Question: that said, this behavior goes way beyond perplexing as far as I am concerned, it would seem that using the 'new' keyword in order to hide a property in C# means that WinRT XAML (Windows8, Metro, Windows Store App) binding no longer functions correctly. I have no idea why this is.
Here is an example:
'''
namespace WinRtSandbox
{
public class BaseClass
{
public string Property1 { get; set; }
public int[] Property2 { get; set; }
public object Property3 { get; set; }
}
public class ModifiedClass : BaseClass
{
public new string Property1 { get; set; }
public new long[] Property2 { get; set; }
public new string Property3 { get; set; }
}
public sealed partial class MainPage : Page
{
public BaseClass Normal { get; set; }
public ModifiedClass Modified { get; set; }
public MainPage()
{
this.Normal = new BaseClass
{
Property1 = "WTF",
Property2 = new[] { 2, 3, 4 },
Property3 = "Work?"
};
this.Modified = new ModifiedClass
{
Property1 = "WTF",
Property2 = new[] { 2L, 3L, 4L },
Property3 = "Work?"
};
this.InitializeComponent();
}
}
}
'''
'''
<Page
x:Class="WinRtSandbox.MainPage"
xmlns="http://schemas.microsoft.com/winfx/2006/xaml/presentation"
xmlns:x="http://schemas.microsoft.com/winfx/2006/xaml"
xmlns:local="using:WinRtSandbox"
xmlns:d="http://schemas.microsoft.com/expression/blend/2008"
xmlns:mc="http://schemas.openxmlformats.org/markup-compatibility/2006"
DataContext="{Binding RelativeSource={RelativeSource Self}}"
mc:Ignorable="d">
<Grid Background="{StaticResource ApplicationPageBackgroundThemeBrush}">
<Border Background="#22000000" Padding="40" Width="400" Height="500">
<Grid>
<Grid.Resources>
<Style TargetType="Rectangle">
<Setter Property="Height" Value="1"/>
<Setter Property="HorizontalAlignment" Value="Stretch"/>
<Setter Property="Margin" Value="0,15,0,15"/>
<Setter Property="Fill" Value="{StaticResource ApplicationForegroundThemeBrush}"/>
</Style>
</Grid.Resources>
<Grid.ColumnDefinitions>
<ColumnDefinition/>
<ColumnDefinition/>
</Grid.ColumnDefinitions>
<StackPanel Grid.Column="0">
<ItemsControl>
<TextBlock Text="this.Normal"/>
<Rectangle/>
<TextBlock Text="this.Normal.Property1"/>
<Rectangle/>
<TextBlock Text="this.Normal.Property2"/>
<Rectangle/>
<TextBlock Text="this.Normal.Property3"/>
</ItemsControl>
<Rectangle Fill="Red"/>
<ItemsControl>
<TextBlock Text="this.Modified"/>
<Rectangle/>
<TextBlock Text="this.Modified.Property1"/>
<Rectangle/>
<TextBlock Text="this.Modified.Property2"/>
<Rectangle/>
<TextBlock Text="this.Modified.Property3"/>
</ItemsControl>
</StackPanel>
<StackPanel Grid.Column="1">
<ItemsControl DataContext="{Binding Normal}">
<TextBlock Text="{Binding}"/>
<Rectangle/>
<TextBlock Text="{Binding Property1}"/>
<Rectangle/>
<TextBlock Text="{Binding Property2}"/>
<Rectangle/>
<TextBlock Text="{Binding Property3}"/>
</ItemsControl>
<Rectangle Fill="Red"/>
<ItemsControl DataContext="{Binding Modified}">
<TextBlock Text="{Binding}"/>
<Rectangle/>
<TextBlock Text="{Binding Property1}"/>
<Rectangle/>
<TextBlock Text="{Binding Property2}"/>
<Rectangle/>
<TextBlock Text="{Binding Property3}"/>
</ItemsControl>
</StackPanel>
</Grid>
</Border>
</Grid>
</Page>
'''
The all-too-incorrect result looks something like:

do any of you XAML hotshots have any idea why these bindings are failing and is there anything that can be done to work around what I can only assume is a heinous bug? Any help or insight would be greatly appreciated, thank you in advance... -ck
update:
'''
Error: BindingExpression path error: 'Property2' property not found on 'WinRtSandbox.ModifiedClass'. BindingExpression: Path='Property2' DataItem='WinRtSandbox.ModifiedClass'; target element is 'Windows.UI.Xaml.Controls.TextBlock' (Name='null'); target property is 'Text' (type 'String')
Error: BindingExpression path error: 'Property3' property not found on 'WinRtSandbox.ModifiedClass'. BindingExpression: Path='Property3' DataItem='WinRtSandbox.ModifiedClass'; target element is 'Windows.UI.Xaml.Controls.TextBlock' (Name='null'); target property is 'Text' (type 'String')
'''
Update:
Bug filed with Microsoft: <URL> so we'll see how that goes
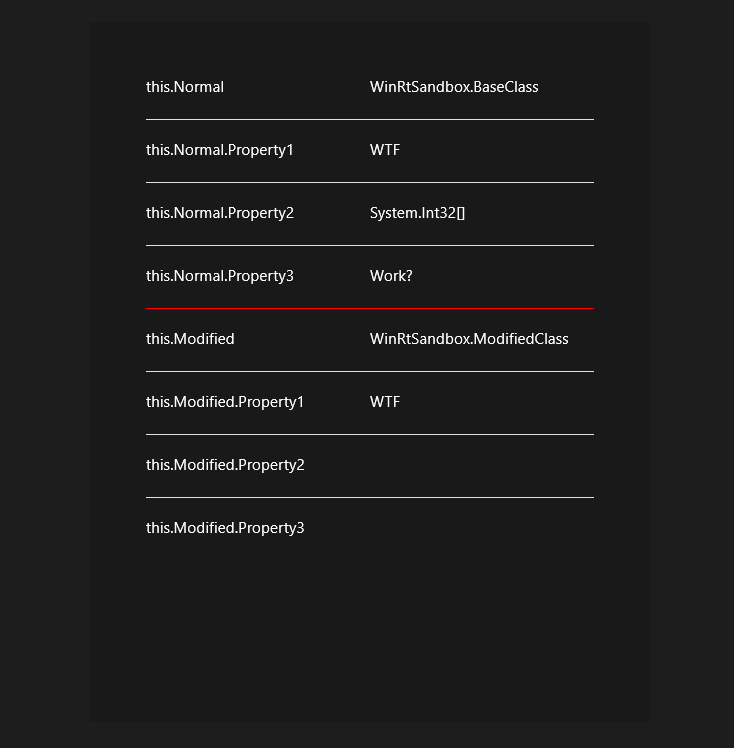
Answer: Turns out this is an "unsupported bug" whatever that means... Here's the direct quote:
> Hi, sorry for our late response. We don't support this bug so far.
please go to <URL> or call 1-800-MICROSOFT for
assistance. Thanks.
... hopefully this will be fixed in .NET 4.5.1
view the bug report on:
<URL>